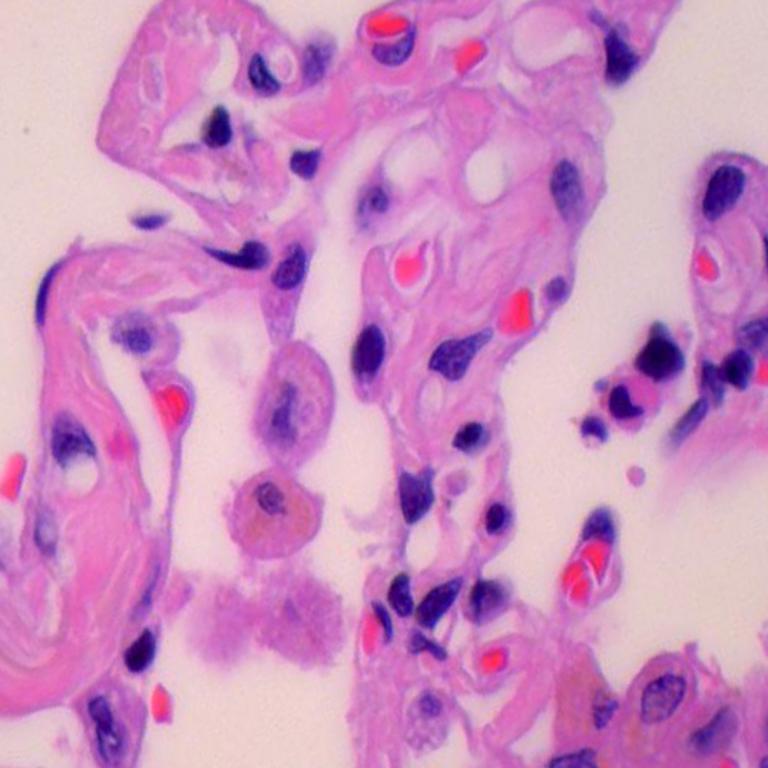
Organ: lung
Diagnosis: benign